Question: PowerShell program reads data from fixed Database in format Month Day, Year.
CSV outputs Month and Day in one cell, and Year in next cell.
How to fix this? I tried putting single and double-quotes around '$i[6]' and '$av_date', and it still doesn't work
Code snippit
'''
foreach ($i in $sql_output){
$computer_name = $i[0]
$ip = $i[1]
$computer_domain = $i[2]
$computer_os = $i[3]
$current_group = $i[4]
$sep_version = $i[5]
$av_date = $i[6]
Add-Content D:\Script\Reports\IP_Status_$date.csv "$computer_name,$ip,$computer_domain,$computer_os,$current_group,$sep_version,$av_date"
}
'''
Output where entire date is not under Antivirus Date column

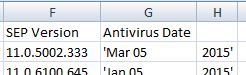
Answer: Try inserting this on the line just before your 'Add-Content' (note the triple quotes):
'''
$av_date = """$av_date"""
'''
Then go ahead:
'''
Add-Content D:\Script\Reports\IP_Status_$date.csv "$computer_name,$ip,$computer_domain,$computer_os,$current_group,$sep_version,$av_date"
'''
The comma in the date requires that the field is enclosed in quotes, and this is one way of achieving that.